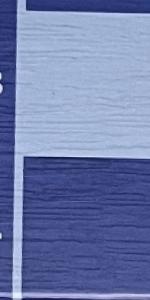
Label: Empty